Field crop: maize
Growth stage: 2
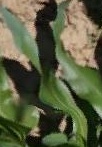
Species: maize